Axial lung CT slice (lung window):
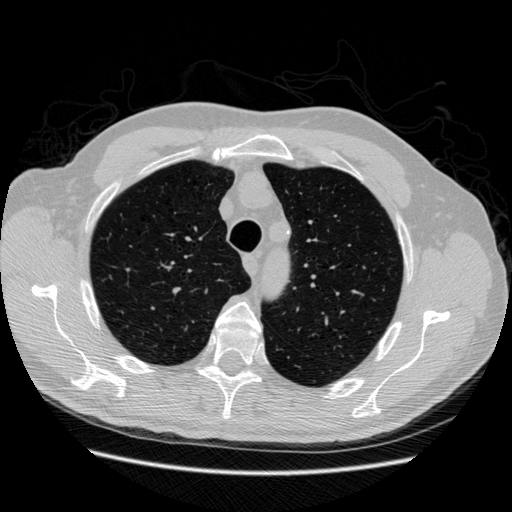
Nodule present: no